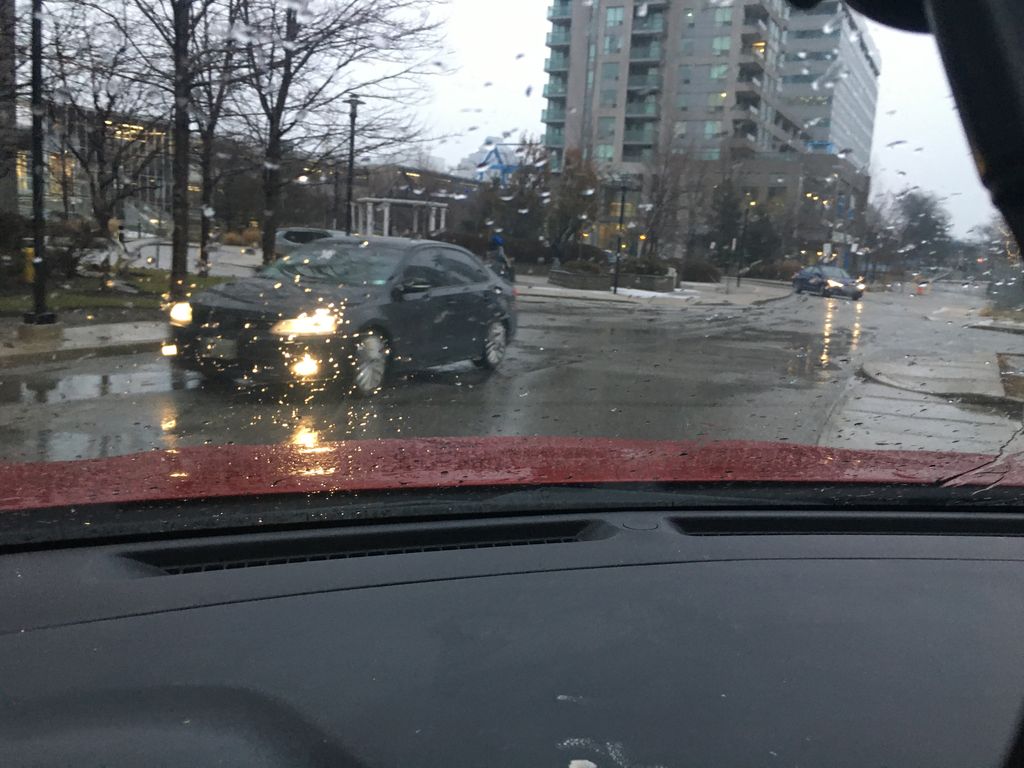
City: toronto